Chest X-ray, PA view. Patient: 32 years old, sex M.
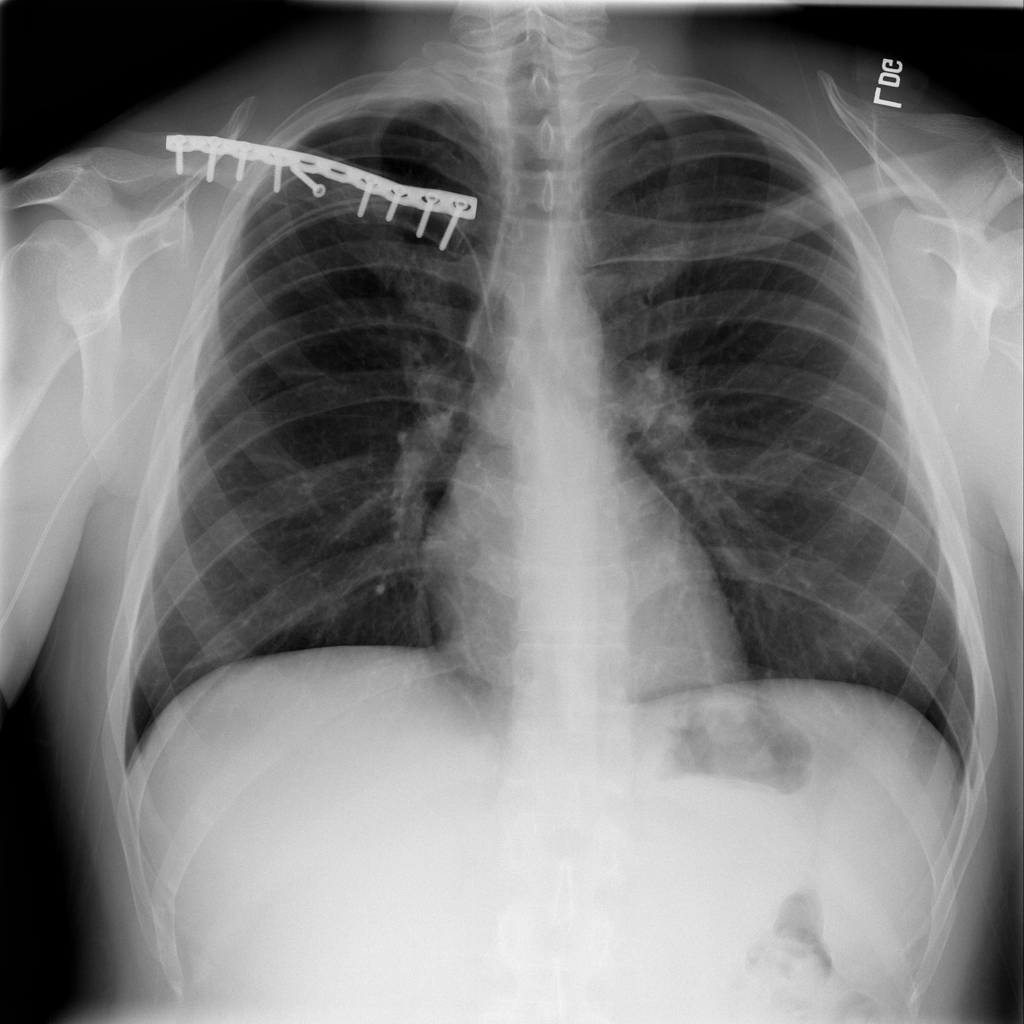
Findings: No Finding